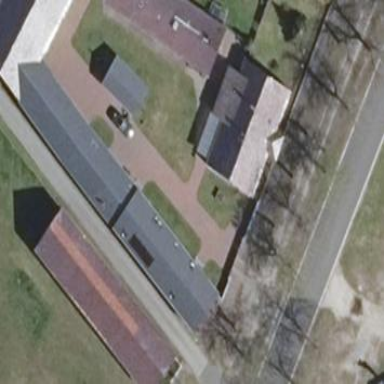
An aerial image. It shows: Gabled building with the roof oriented along its structure.